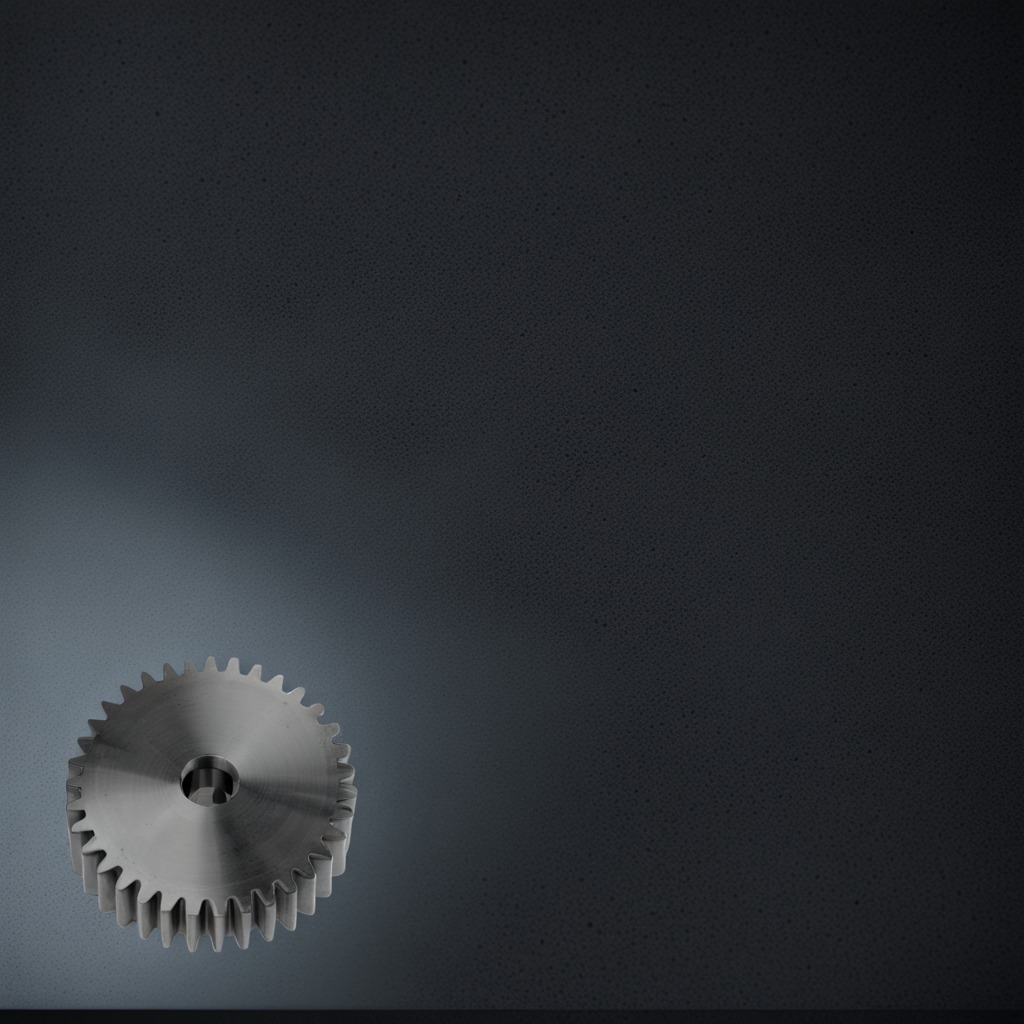
A steel gear with teeth is lying on the granite table.